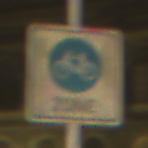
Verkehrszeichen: BeginnFahrradzone
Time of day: Night
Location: Outdoor (Urban)
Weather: Overcast
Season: NotSpecified
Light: Artificial